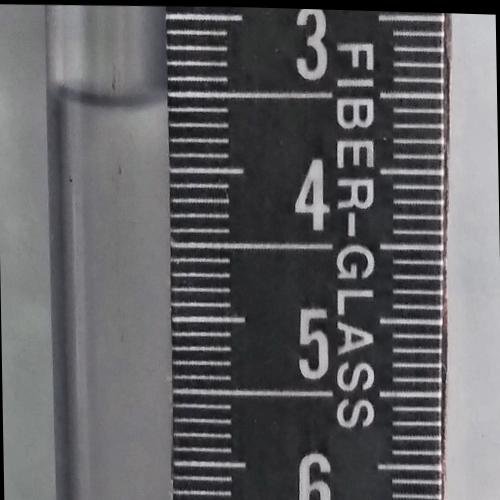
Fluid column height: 3.5 cm